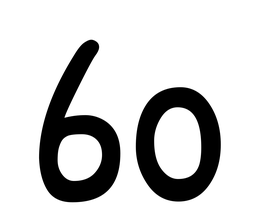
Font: PatrickHand-Regular